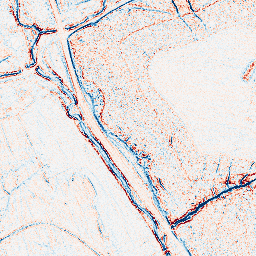
Category: edge_preserving
Decomposition family: bilateral
Decomposition parameters: d: 5
sigma_color: 25
sigma_space: 100
Upsampling method: bicubic
Upsampling parameters: scale: 4
Upsampling scale: 4